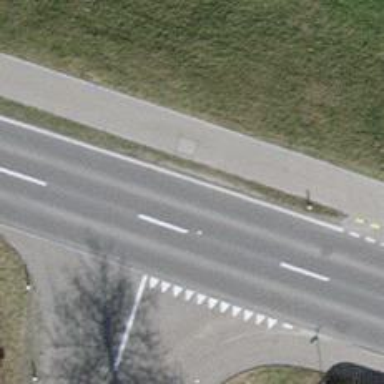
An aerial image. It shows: Paved tertiary road.